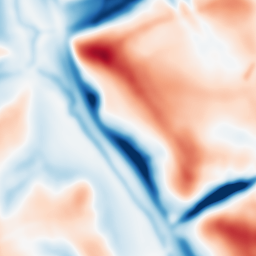
Category: multiscale
Decomposition family: dog
Decomposition parameters: sigma_low: 3
sigma_high: 20
Upsampling method: bilinear
Upsampling parameters: scale: 4
Upsampling scale: 4